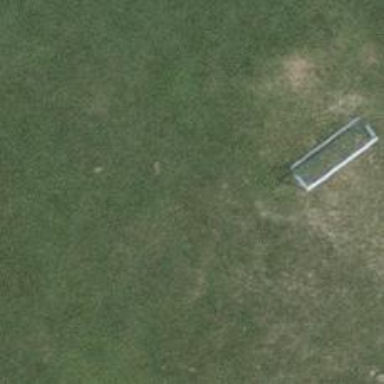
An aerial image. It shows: Soccer pitch for leisureland activities.